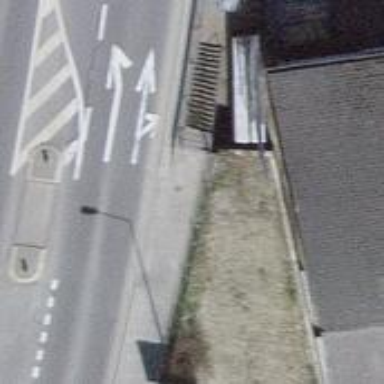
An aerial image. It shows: Kerb serving as barrier.